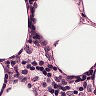
Metastatic tissue present: no